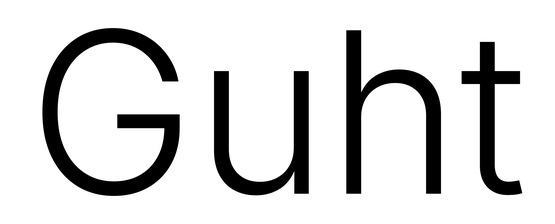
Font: Inter_Light